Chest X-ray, PA view. Patient: 59 years old, sex F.
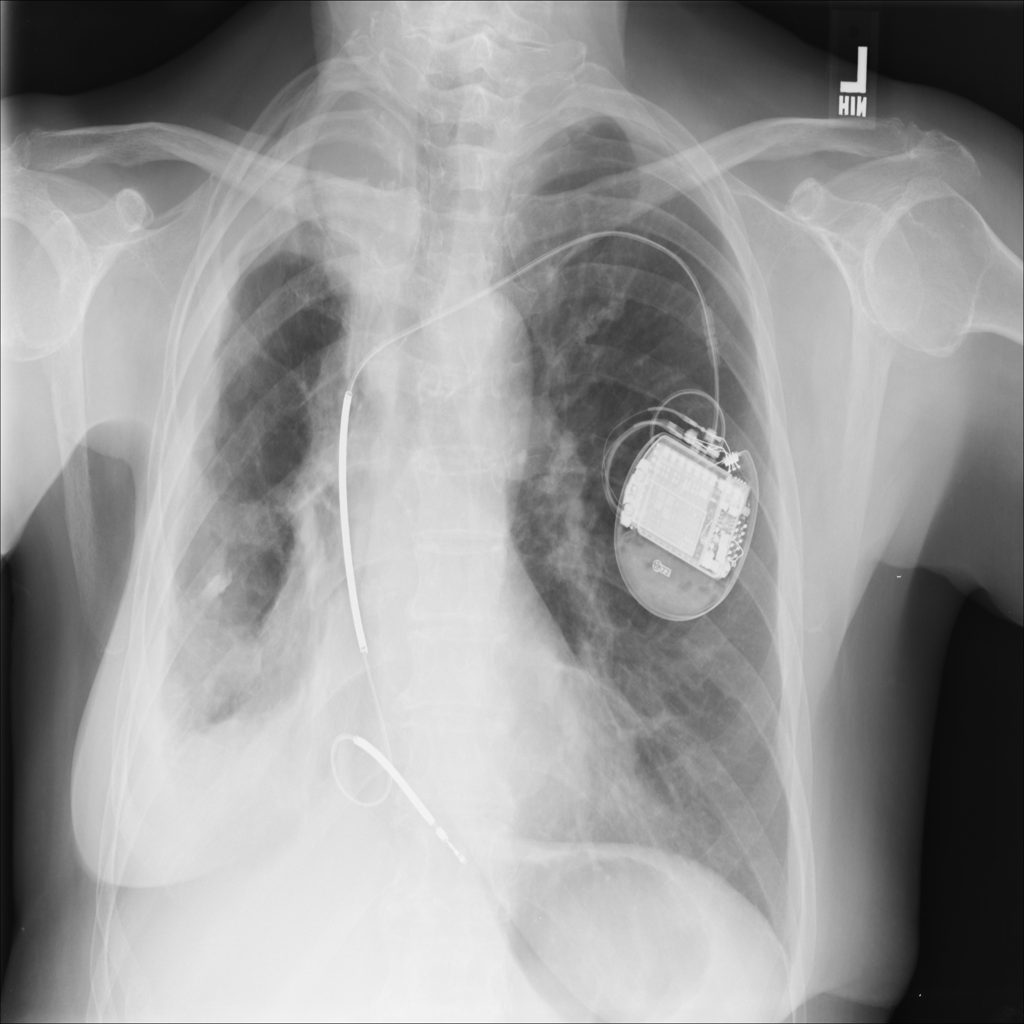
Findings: No Finding